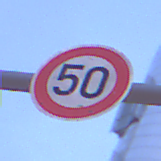
Verkehrszeichen: Geschwindigkeit50
Umgebung: Outdoor, Urban
Tageszeit: Night
Wetter: PartlyCloudy
Licht: Artificial
Jahreszeit: NotSpecified
Kontrast: HighContrast